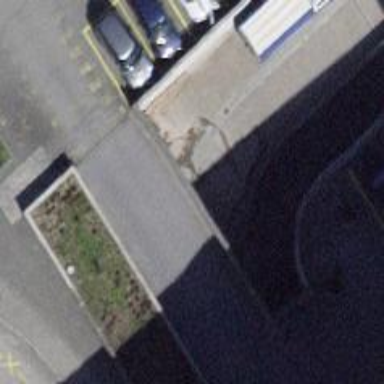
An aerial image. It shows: Parking entrance.